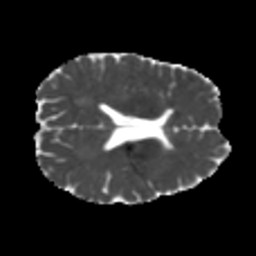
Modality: MD
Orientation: axial
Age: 21
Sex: male
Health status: healthy
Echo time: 0.074 s